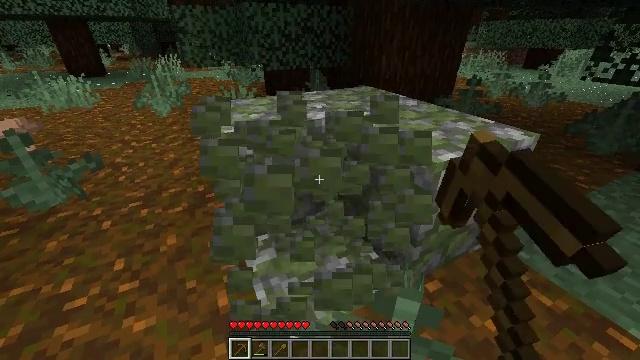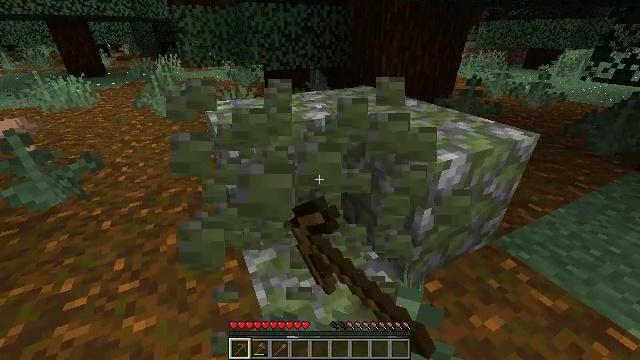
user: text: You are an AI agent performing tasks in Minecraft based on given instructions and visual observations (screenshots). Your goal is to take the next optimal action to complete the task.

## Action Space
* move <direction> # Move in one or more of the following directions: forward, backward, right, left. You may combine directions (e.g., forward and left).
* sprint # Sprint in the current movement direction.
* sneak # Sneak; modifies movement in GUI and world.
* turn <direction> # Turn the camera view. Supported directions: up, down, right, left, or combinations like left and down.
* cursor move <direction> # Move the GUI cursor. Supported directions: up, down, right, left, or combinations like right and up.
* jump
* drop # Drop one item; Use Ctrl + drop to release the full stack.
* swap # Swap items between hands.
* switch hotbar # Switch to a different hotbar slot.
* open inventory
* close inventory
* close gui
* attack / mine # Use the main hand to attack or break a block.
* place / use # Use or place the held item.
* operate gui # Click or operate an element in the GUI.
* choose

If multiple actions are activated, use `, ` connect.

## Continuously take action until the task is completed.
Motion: motion action
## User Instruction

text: Extract mossy cobblestone using a pickaxe.
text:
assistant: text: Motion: attack / mine
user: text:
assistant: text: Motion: attack / mine